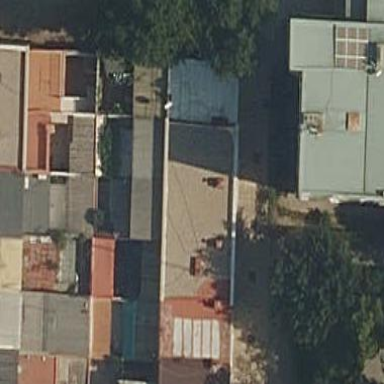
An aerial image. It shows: Terrace building.